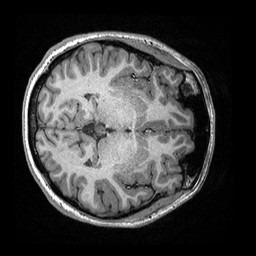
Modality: T1w
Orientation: axial
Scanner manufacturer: ge
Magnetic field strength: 3 T
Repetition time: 2.349 s
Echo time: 0.002968 s